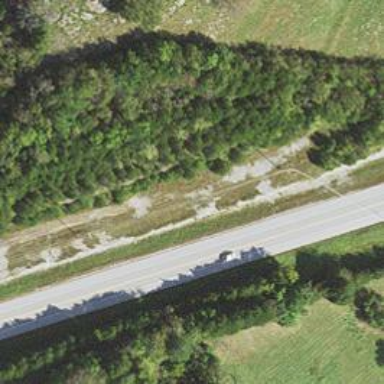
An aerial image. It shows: Primary highway.